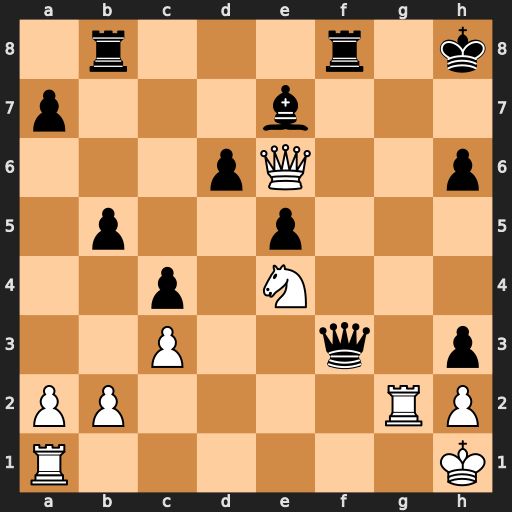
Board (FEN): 1r3r1k/p3b3/3pQ2p/1p2p3/2p1N3/2P2q1p/PP4RP/R6K
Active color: w
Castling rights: -
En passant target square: -
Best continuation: Qxh6#